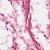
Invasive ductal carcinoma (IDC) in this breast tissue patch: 0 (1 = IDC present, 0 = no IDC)